Question: '''
db=helper.getReadableDatabase();
cursor=db.query(DBHelper.TABLE, new String[]{DBHelper.CONTACT_NO}, null, null, null, null, null);
String listContact[]=fromCursorToStringArray(cursor);
Log.d("Array",Arrays.toString(listContact));
String sms = "This is custom message" + "
" + "IMEI : " + mngr.getDeviceId() + "
" + "Location : " + provider + "
" + Arrays.toString(listContact) + contact_name;
try
{
android.telephony.SmsManager smsmanager = android.telephony.SmsManager.getDefault();
for(int i=0; i<listContact.length; i++)
{
smsmanager.sendTextMessage(listContact[i], null, sms, null, null);
Log.d("index", listContact[i]);
}
Toast.makeText(getApplicationContext(), "SMS Sent!",Toast.LENGTH_LONG).show();
}
catch (Exception e)
{
Toast.makeText(getApplicationContext(),"SMS faild, please try again later!",Toast.LENGTH_LONG).show();
e.printStackTrace();
}
'''
When I seen in Log it is give me all contact number in array but while I am concat in string at that time contact number does not display in message
'''
String sms = "This is custom message" + "
" + "IMEI : " + mngr.getDeviceId() + "
" + "Location : " + provider + "
" + Arrays.toString(listContact) + contact_name;
'''

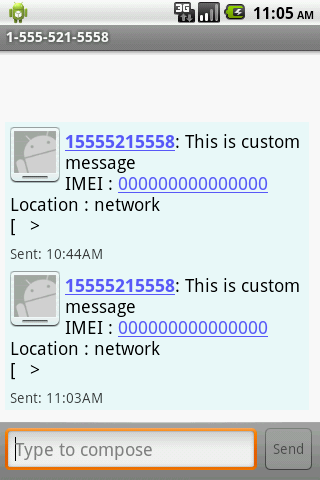
Answer: Its because of the brackets.
I have created function for remove brackets will work. Its working my side
'''
private String subString(String sms)
{
String temp = "";
for(int i=1;i<(sms.length()-1);i++)
{
temp += sms.charAt(i);
}
return temp;
}
'''